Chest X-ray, PA view. Patient: 45 years old, sex F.
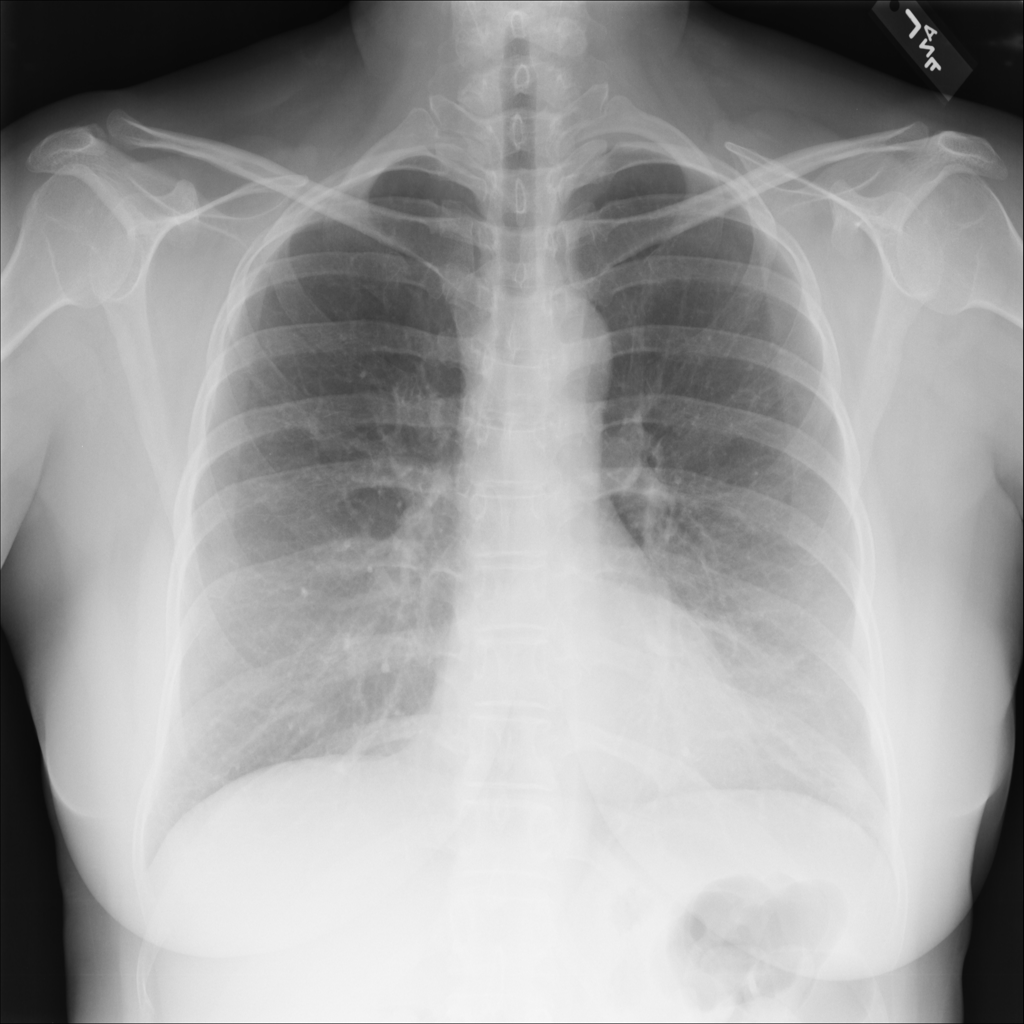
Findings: Consolidation, Pneumothorax